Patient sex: M
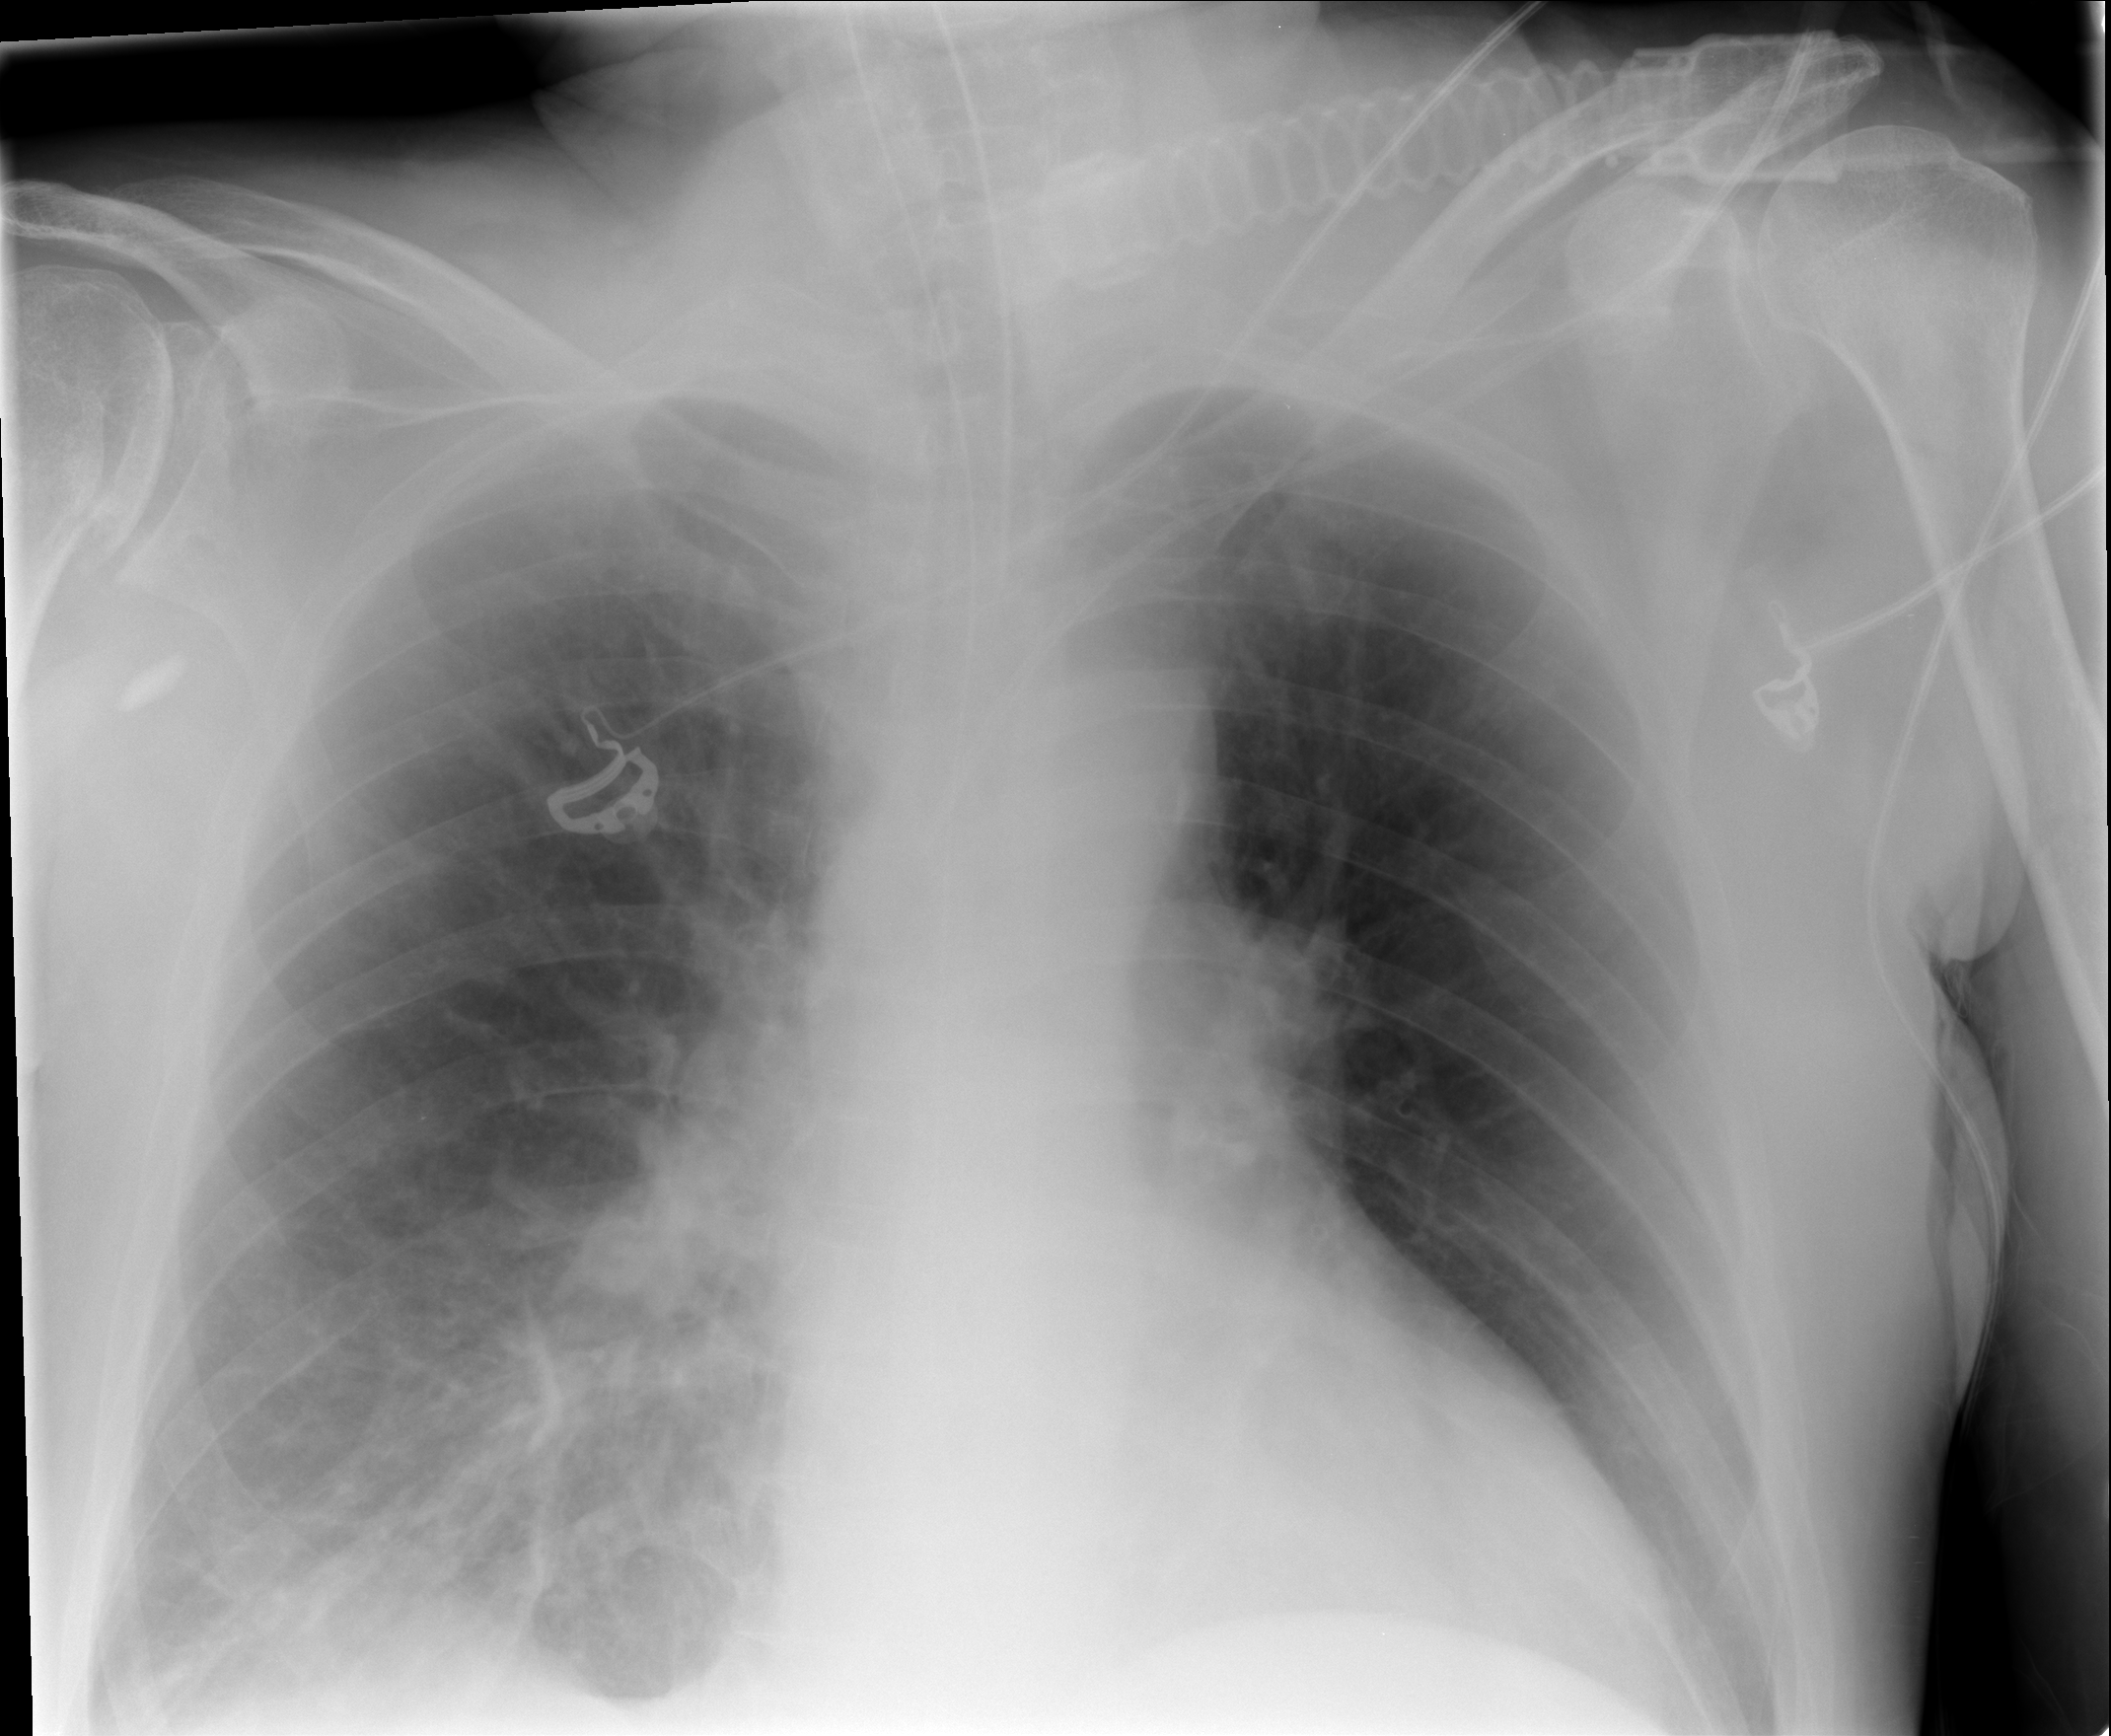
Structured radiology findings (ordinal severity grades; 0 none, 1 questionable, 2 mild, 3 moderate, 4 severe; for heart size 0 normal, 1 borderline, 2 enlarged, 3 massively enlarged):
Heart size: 0
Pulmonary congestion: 2
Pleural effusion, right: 1
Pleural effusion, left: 0
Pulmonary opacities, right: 2
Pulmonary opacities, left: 2
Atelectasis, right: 2
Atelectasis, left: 0